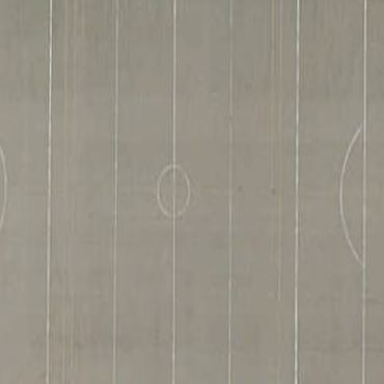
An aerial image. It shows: Soccer pitch for outdoor sports and leisure activities.